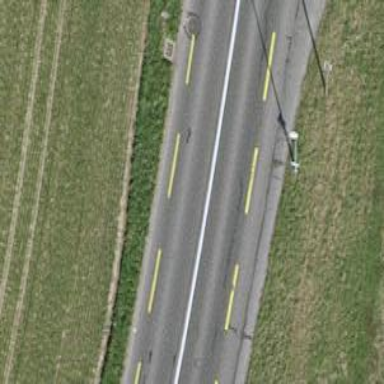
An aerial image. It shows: Secondary road with asphalt surface and lanes for cycling in both directions.